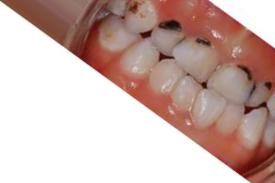
Condition: Caries